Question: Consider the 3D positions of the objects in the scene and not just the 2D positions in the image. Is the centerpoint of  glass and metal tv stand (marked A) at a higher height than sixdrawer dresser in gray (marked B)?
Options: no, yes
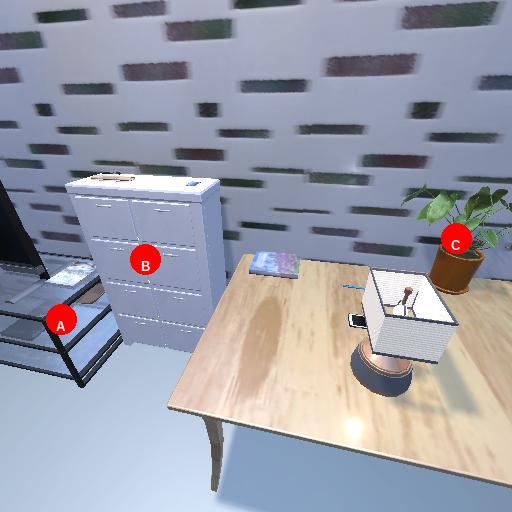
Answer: no